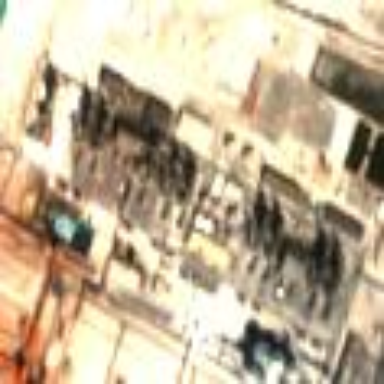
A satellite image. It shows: Power plant.